Question:
As(no pun intended) you can see in this screenshot the AS statement is not changing the title of the returned query when the AS is located in the subquery.
The right side of the picture is my exp_tables table. The goal here is to figure out what level the player is in each specific skill(so in my Java application I can put it in a nice progressbar). Please let me know if there is something wrong with my SQL for the AS, or if you want to be really helpful, let me know if there is a better way I should be doing this. Thanks so much for your help. Love this site; hoping I can be smart enough to help others soon.
Yes sorry for forgetting to upload the code >.<
'''
SELECT
skill_alchemy_exp, ((SELECT exp_tables.id AS alchemy_lvl FROM exp_tables WHERE skill_alchemy_exp < tradeskills LIMIT 1)-1),
skill_axes_exp, ((SELECT exp_tables.id AS axes_lvl FROM exp_tables WHERE skill_axes_exp < weapons LIMIT 1)-1),
skill_baking_exp,((SELECT exp_tables.id AS baking_lvl FROM exp_tables WHERE skill_baking_exp < tradeskills LIMIT 1)-1),
skill_blacksmithing_exp,((SELECT exp_tables.id AS blacksmithing_lvl FROM exp_tables WHERE skill_blacksmithing_exp < tradeskills LIMIT 1)-1),
skill_blocking_exp, skill_blunts_exp, skill_bows_exp, skill_carpentry_exp, skill_cooking_exp,
skill_crossbows_exp, skill_daggers_exp, skill_dark_exp, skill_earth_exp, skill_fire_exp,
skill_foraging_exp, skill_harvesting_exp, skill_healing_exp, skill_hiding_exp, skill_holy_exp,
skill_looting_exp, skill_luck_exp, skill_lumberjacking_exp, skill_milling_exp, skill_mining_exp,
skill_planting_exp, skill_polearms_exp, skill_smelting_exp, skill_swords_exp, skill_wands_exp,
skill_wind_exp
FROM kisnard.characters
WHERE name='Proskier'
'''
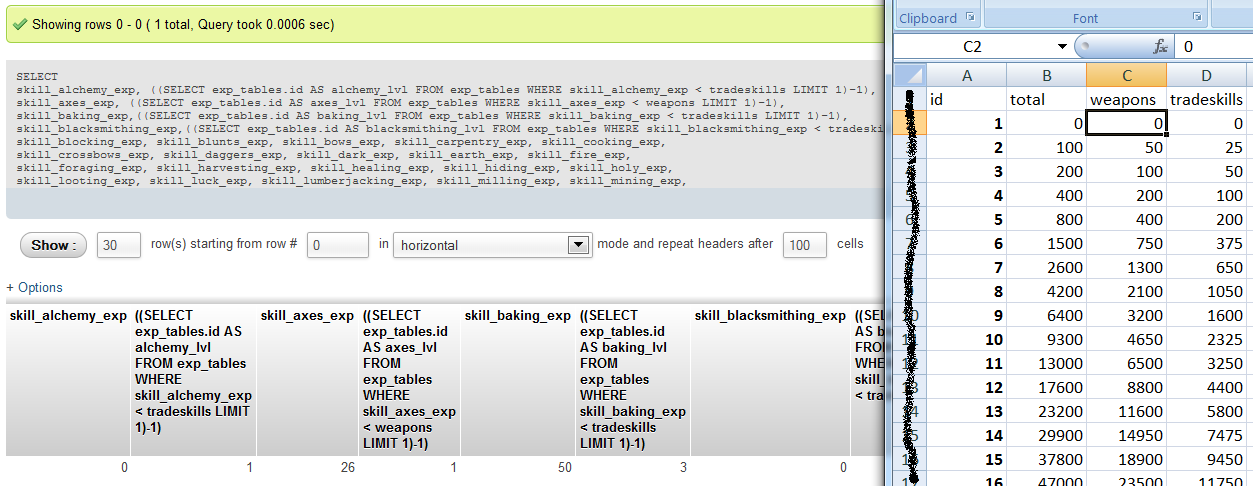
Answer: Using the "AS" operator on a column inside a sub-query doesn't give an entire sub-query a name. If you look at the left hand part of the picture, you'll notice the column names of the sub-selects are the selects themselves because you didn't give those "columns" a name.
It's hard to tell exactly what it is you're trying to achieve, but you can do something like this... which might be what you want:
'SELECT a, b, (SELECT xyz FROM ...) AS c, d, e, ...'
That lets you give an alias to the sub-query.